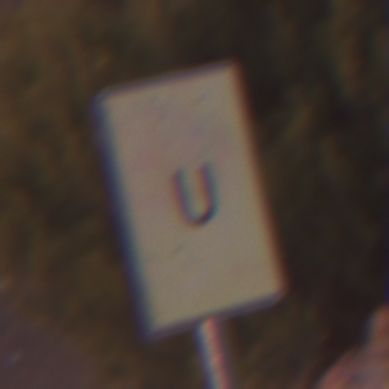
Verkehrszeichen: AnkuendigungOderFortsetzungUmleitungOhnePfeilsymbol
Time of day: Dawn
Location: Outdoor (Nature)
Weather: PartlyCloudy
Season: NotSpecified
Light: Natural